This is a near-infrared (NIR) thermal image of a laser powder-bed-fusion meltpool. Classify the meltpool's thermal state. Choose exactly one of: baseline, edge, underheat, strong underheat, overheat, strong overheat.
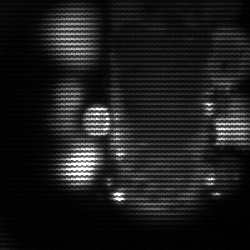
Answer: strong underheat